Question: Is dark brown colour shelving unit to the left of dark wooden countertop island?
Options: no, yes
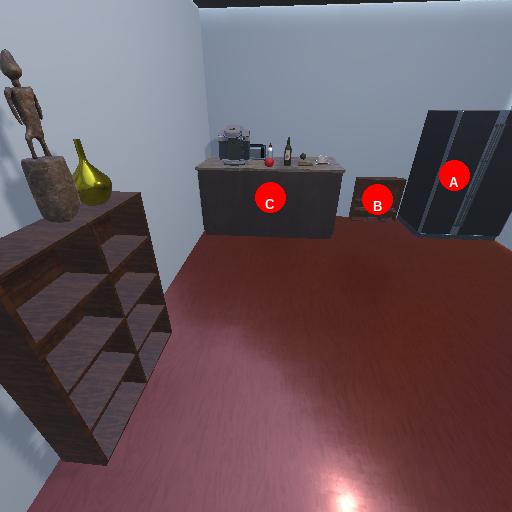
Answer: no